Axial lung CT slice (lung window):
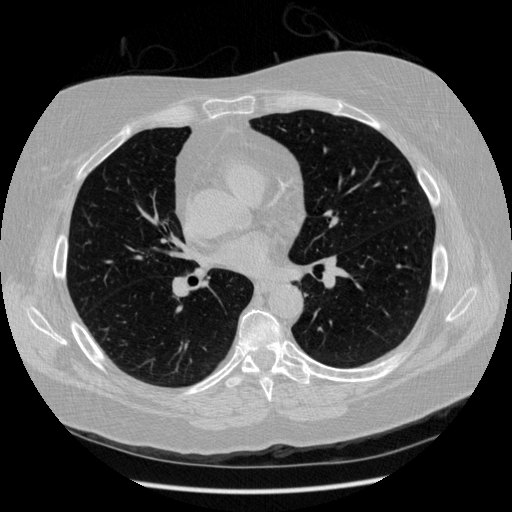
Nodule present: no